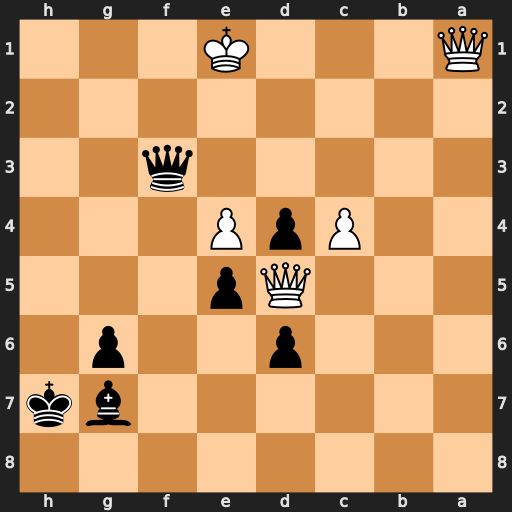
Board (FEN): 8/6bk/3p2p1/3Qp3/2PpP3/5q2/8/Q3K3
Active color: b
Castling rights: -
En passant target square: -
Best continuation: Qh1+ Kf2 Qxa1